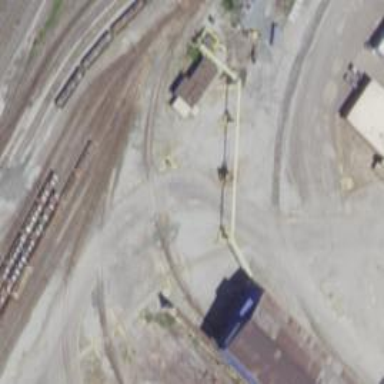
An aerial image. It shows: Rail spur service.